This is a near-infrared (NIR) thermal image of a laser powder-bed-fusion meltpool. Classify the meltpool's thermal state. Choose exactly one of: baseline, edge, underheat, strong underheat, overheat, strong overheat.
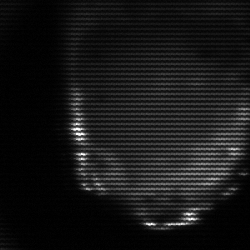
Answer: edge